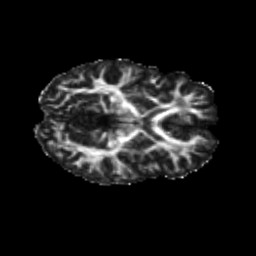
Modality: FA
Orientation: axial
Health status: ill
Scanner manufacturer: siemens
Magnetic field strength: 3 T
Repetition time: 13.7 s
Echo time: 0.098 s